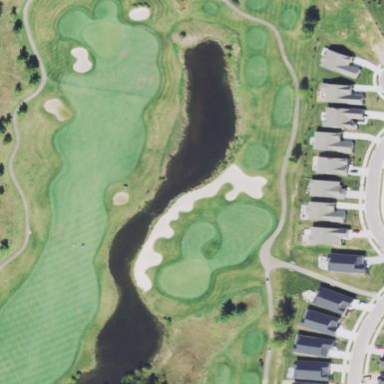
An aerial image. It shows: Golf fairway in the image.